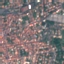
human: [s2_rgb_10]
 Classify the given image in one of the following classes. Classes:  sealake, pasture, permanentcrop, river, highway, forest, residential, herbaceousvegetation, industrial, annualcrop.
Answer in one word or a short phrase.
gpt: Residential